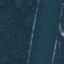
Label: River